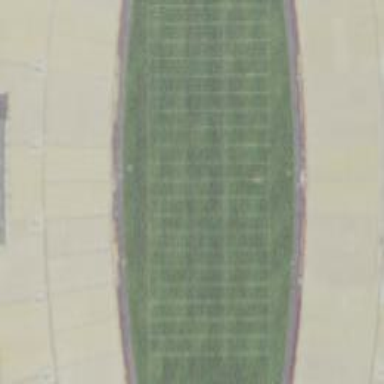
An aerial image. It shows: American football pitch with grass surface.